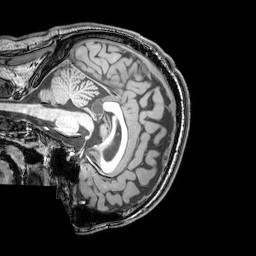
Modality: T1w
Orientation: sagittal
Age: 24
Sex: male
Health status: healthy
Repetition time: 0.081 s
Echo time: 0.037 s